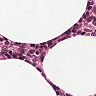
Metastatic tissue present: no